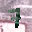
Label: 7